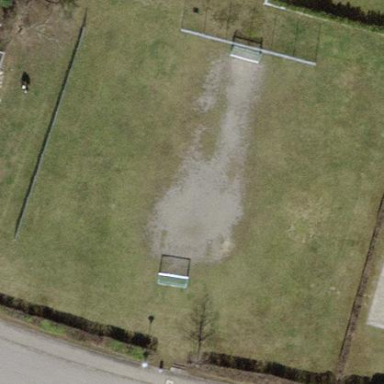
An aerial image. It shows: Soccer pitch with grass surface for leisure land.